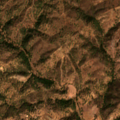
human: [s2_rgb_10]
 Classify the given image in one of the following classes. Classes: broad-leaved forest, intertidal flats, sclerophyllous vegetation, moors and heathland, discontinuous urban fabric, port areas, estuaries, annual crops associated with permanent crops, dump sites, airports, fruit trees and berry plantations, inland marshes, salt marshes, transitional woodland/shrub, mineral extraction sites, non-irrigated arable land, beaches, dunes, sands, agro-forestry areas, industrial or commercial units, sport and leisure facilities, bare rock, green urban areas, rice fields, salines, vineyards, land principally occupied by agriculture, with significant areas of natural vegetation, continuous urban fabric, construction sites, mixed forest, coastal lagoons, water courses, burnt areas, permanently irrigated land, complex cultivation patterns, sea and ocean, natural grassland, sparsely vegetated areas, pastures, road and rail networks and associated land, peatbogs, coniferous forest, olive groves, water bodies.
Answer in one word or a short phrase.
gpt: non-irrigated arable land, broad-leaved forest